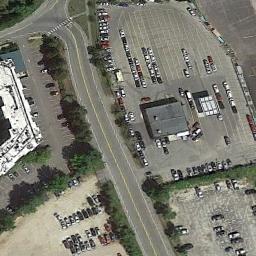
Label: parking_lot